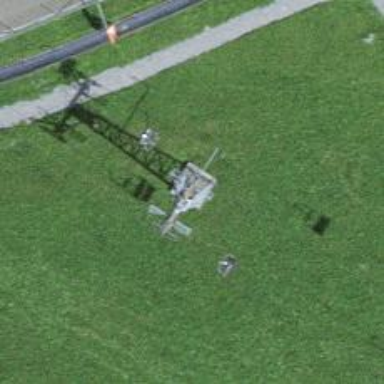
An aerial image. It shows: Chair lift captured from aerial perspective.